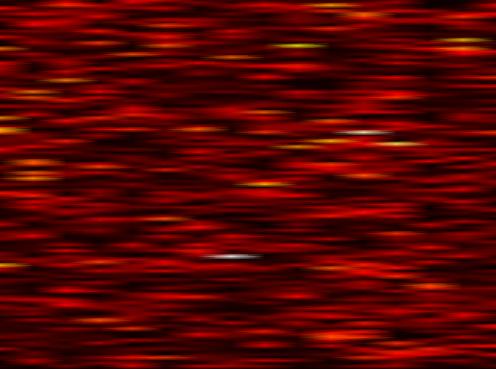
Label: FBMC